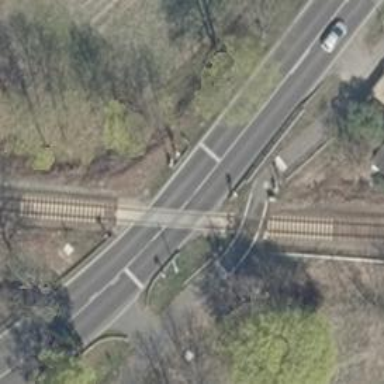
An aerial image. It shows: Level crossing with lights and saltire barrier.